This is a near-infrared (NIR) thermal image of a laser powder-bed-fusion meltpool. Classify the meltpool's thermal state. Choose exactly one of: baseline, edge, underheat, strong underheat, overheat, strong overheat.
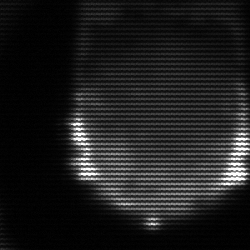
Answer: edge